Question: I need to combine two tables with 1 to many relationship using union but to no success.

I've been trying to use this code
'''
select a.equipmentid,
a.codename,
a.name,
a.labelid,
a.ACQUISITIONDATE,
a.description
from TBL_EQUIPMENTMST a where
a.partofid = '57'
union all
select first 1 b.warrantyid, b.startdate, b.enddate from tbl_equipwarranty b
inner join TBL_EQUIPMENTMST c
on b.equipmentid=c.equipmentid
where c.partofid = '57' and b.servicetype='service' order by b.warrantyid desc
union all
select first 1 d.warrantyid, d.startdate, d.enddate from tbl_equipwarranty d
inner join TBL_EQUIPMENTMST e
on d.equipmentid=e.equipmentid
where e.partofid = '57' and d.servicetype='product' order by d.warrantyid desc
'''
can anyone help me how to produce my expected output in my image. I am using firebird as a database. If you have a solution in mysql kindly tell me and ill try to find the counterpart in firebird.
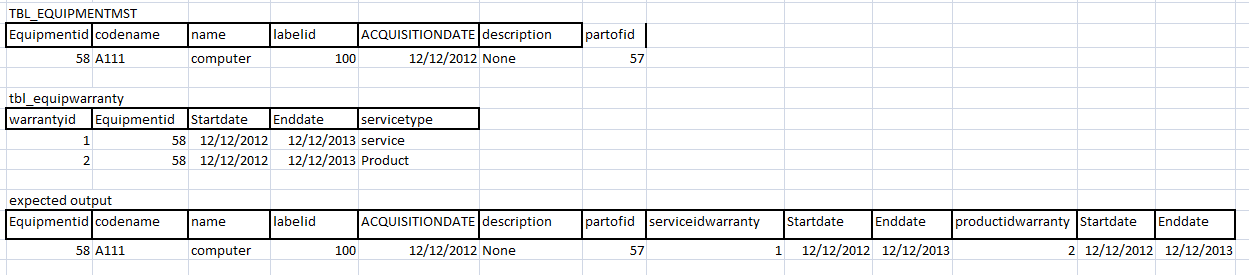
Answer: The secret is to join on tbl_equipwarranty twice - using 2 different aliases. One for the service warranty and one for the product warranty. You can do this by specifying the servicetype as part of the join. The following uses ANSI joins so will probably work in firebird and mysql:
'''
SELECT
a.equipmentid,
a.codename,
a.name,
a.labelid,
a.ACQUISITIONDATE,
a.description,
a.partofid,
w1.warrantyid as serviceidwarranty,
w1.startdate,
w1.enddate,
w2.warrantyid as productidwarranty,
w2.startdate,
w2.enddate
FROM TBL_EQUIPMENTMST a
INNER JOIN tbl_equipwarranty w1
ON w1.equipmentid = a.equipmentid AND w1.servicetype = 'service'
INNER JOIN tbl_equipwarranty w2
ON w2.equipmentid = a.equipmentid AND w2.servicetype = 'Product'
WHERE
a.partofid = '57'
'''